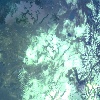
Label: cloud